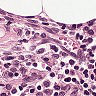
Metastatic tissue present: no